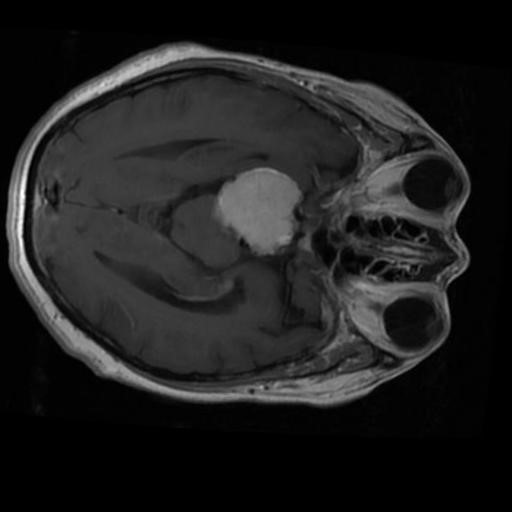
Label: brain_menin